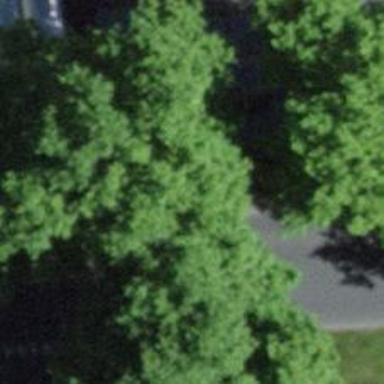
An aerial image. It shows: Tree-lined avenue.